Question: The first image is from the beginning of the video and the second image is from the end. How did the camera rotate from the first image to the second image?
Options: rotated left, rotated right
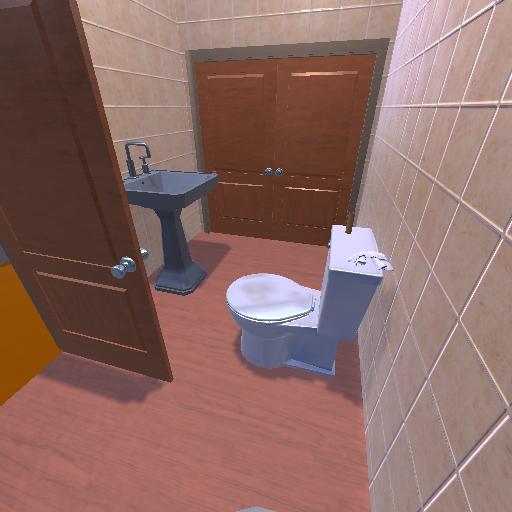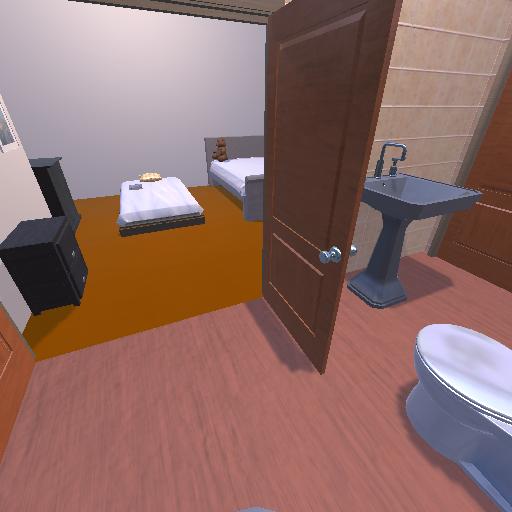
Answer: rotated left